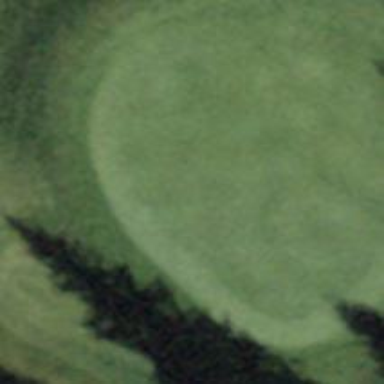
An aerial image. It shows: View of golf hole.